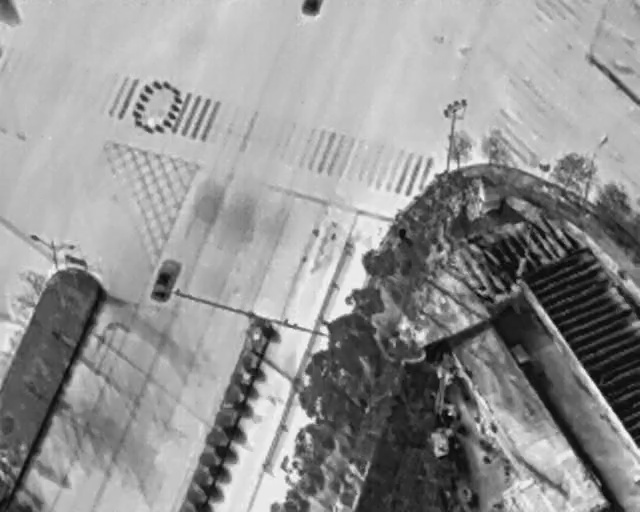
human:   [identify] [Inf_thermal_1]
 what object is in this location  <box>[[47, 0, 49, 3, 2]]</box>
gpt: <ref>1 small car at the top</ref>

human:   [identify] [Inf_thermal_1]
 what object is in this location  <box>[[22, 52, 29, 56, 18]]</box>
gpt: <ref>1 medium car at the left</ref>